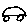
Label: car